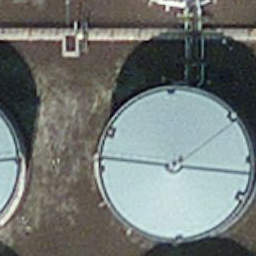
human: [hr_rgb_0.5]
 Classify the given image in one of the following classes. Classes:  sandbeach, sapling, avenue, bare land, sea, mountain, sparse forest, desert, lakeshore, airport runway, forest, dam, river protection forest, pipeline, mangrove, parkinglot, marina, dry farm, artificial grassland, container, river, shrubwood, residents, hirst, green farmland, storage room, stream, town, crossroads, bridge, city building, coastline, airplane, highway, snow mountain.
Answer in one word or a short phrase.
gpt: storage room